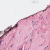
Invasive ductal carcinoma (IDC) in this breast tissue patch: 0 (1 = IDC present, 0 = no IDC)